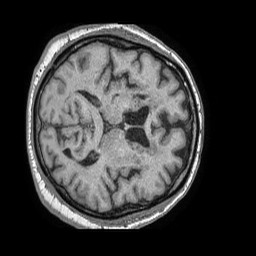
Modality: T1w
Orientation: axial
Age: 64
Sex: male
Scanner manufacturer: philips
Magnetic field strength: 1.5 T
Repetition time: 0.007765 s
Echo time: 0.003616 s